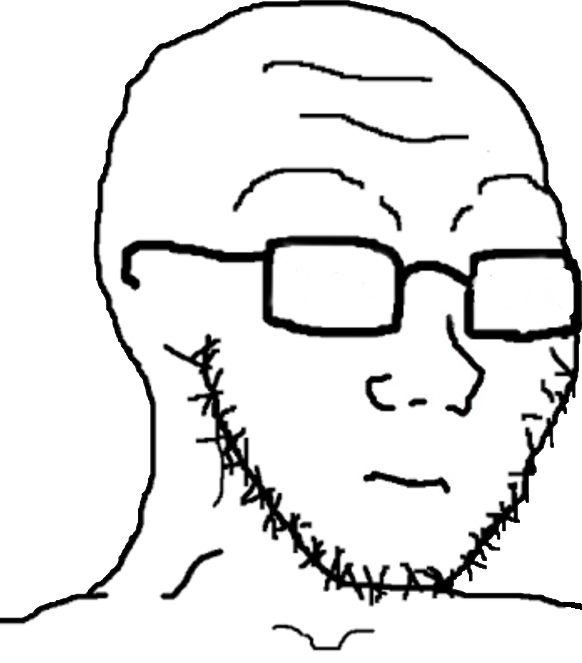
Label: 5_Soyjak